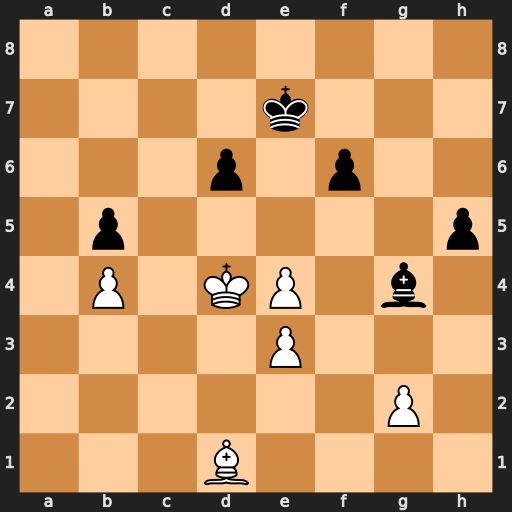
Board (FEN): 8/4k3/3p1p2/1p5p/1P1KP1b1/4P3/6P1/3B4
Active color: w
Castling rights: -
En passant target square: -
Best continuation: Bxg4 hxg4 Kd5 Kd7 g3